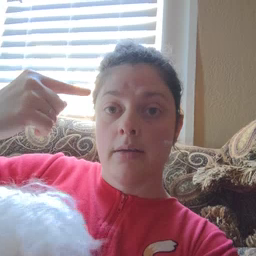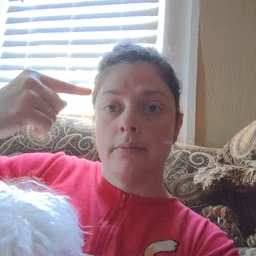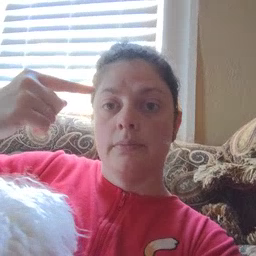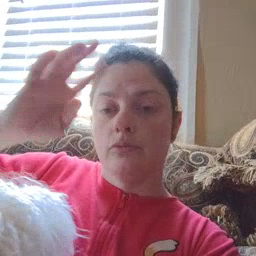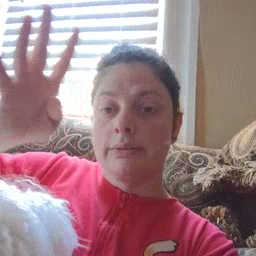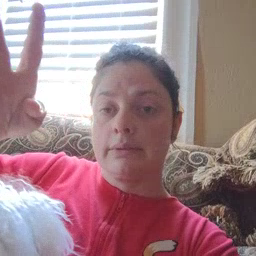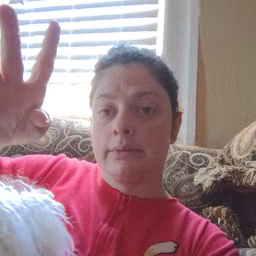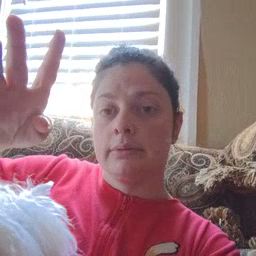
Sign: pretend